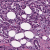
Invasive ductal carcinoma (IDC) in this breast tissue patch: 1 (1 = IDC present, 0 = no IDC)